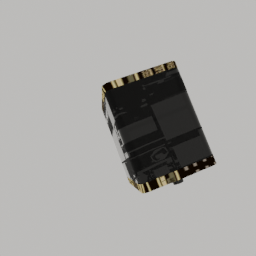
Label: electronics